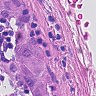
Metastatic tissue present: yes